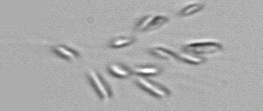
Label: Dinobryon